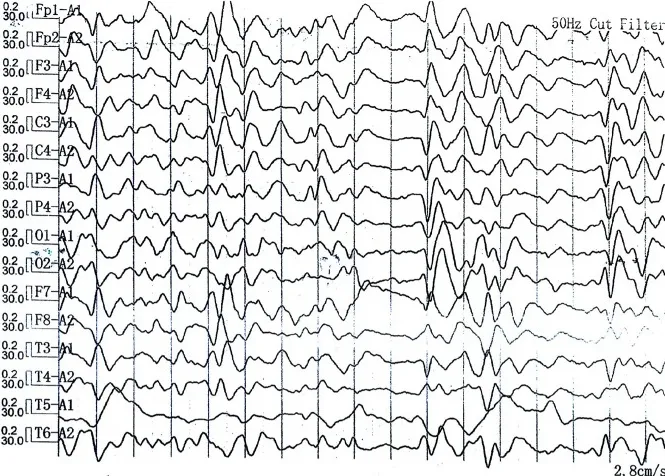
Electroencephalogram (EEG) (A) on October 26, 2017 showed generalized slow activity.
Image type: electrography (eeg)